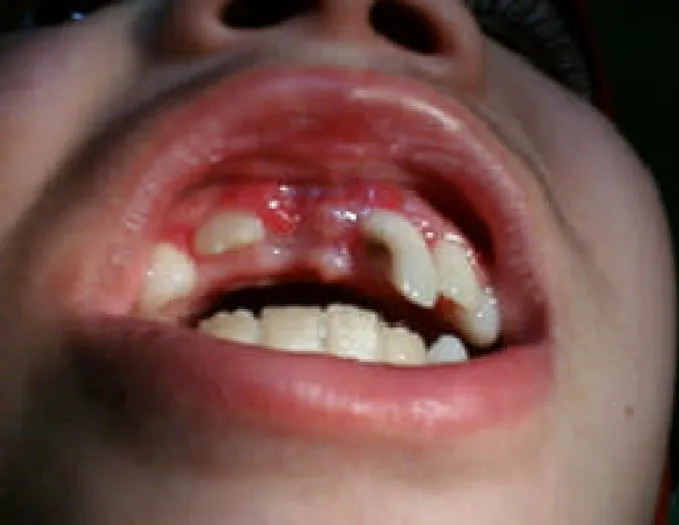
Clinical appearance 10 days after injury.
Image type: pathology (gram)